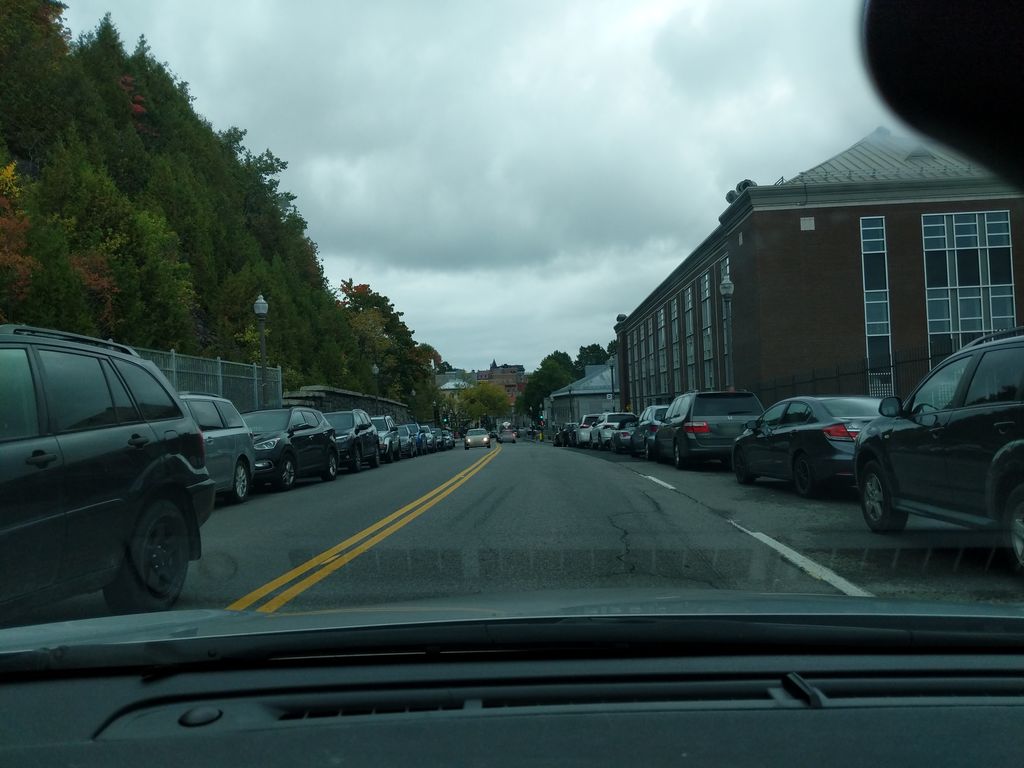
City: quebec_city